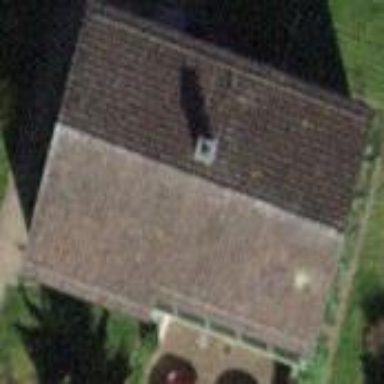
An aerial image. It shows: Building with tiled roof.